Question: I have a 'TreeView' and I need each node to support multi color text.
I don't really know how to put it into words so searching for an answer is a little difficult.

The picture above represents what I want to have but the only difference is I don't want rectangles I want the text inside to be orange. So part of the 'Node.Text' would be of the default color and the rest would be orange. I don't know if this changes anything but each node would have two words the first one would be in default color and the second one would be orange. So I don't need to split one word into two colors.
Any idea where I should start looking ?
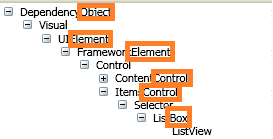
Answer: You need to owner-draw the text. Take a look at the <URL>.
From the link:
> Use this event to customize the appearance of nodes in a TreeView
control using owner drawing.This event is raised only when the DrawMode property is set to
TreeViewDrawMode values of OwnerDrawAll or OwnerDrawText. The
following table indicates how the TreeNode can be customized when the
DrawMode property is set to these values.